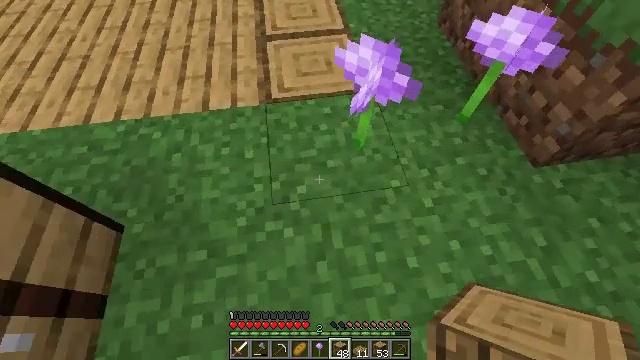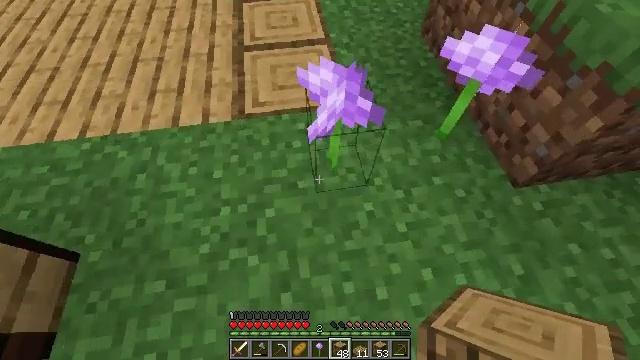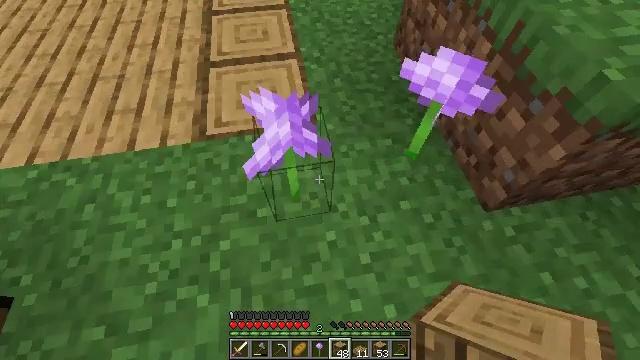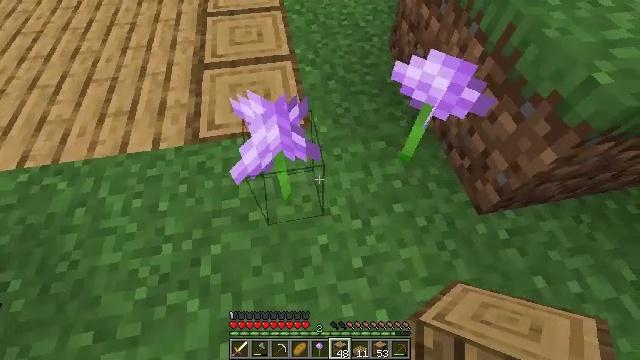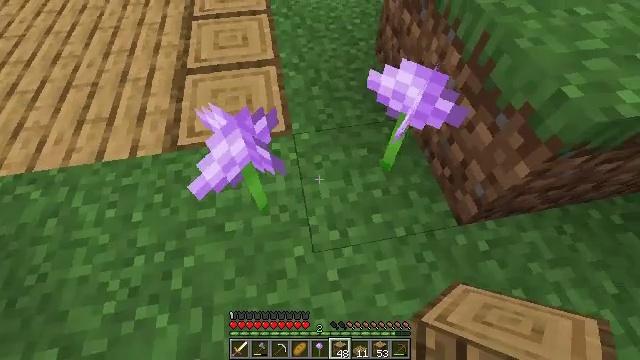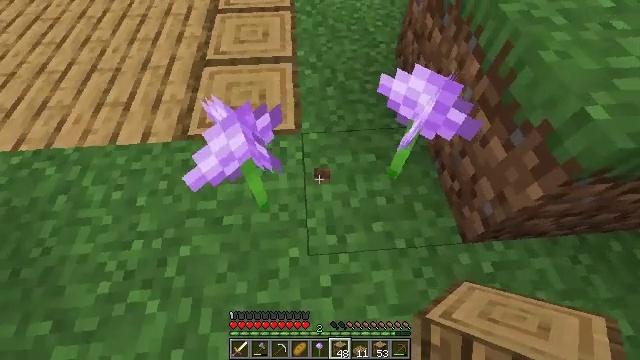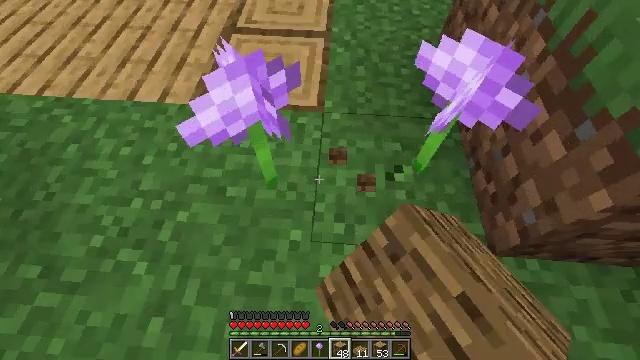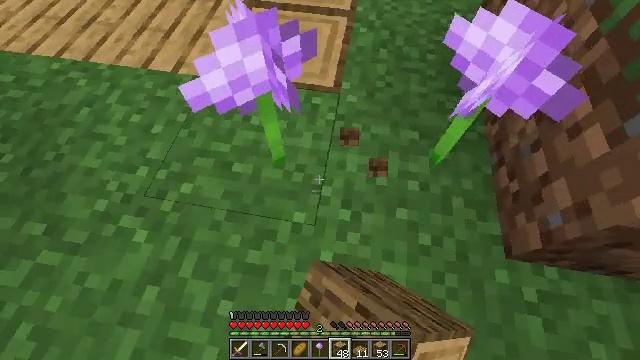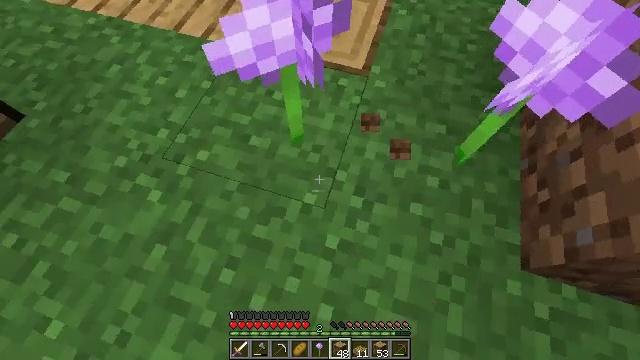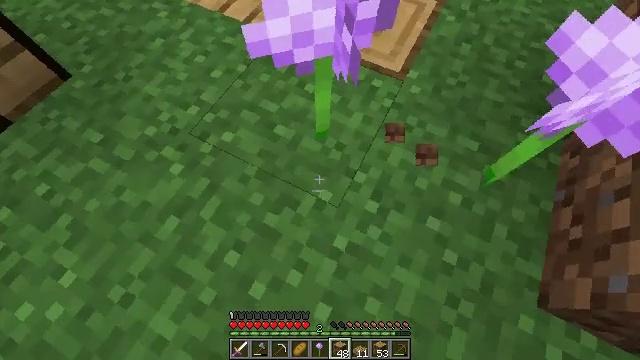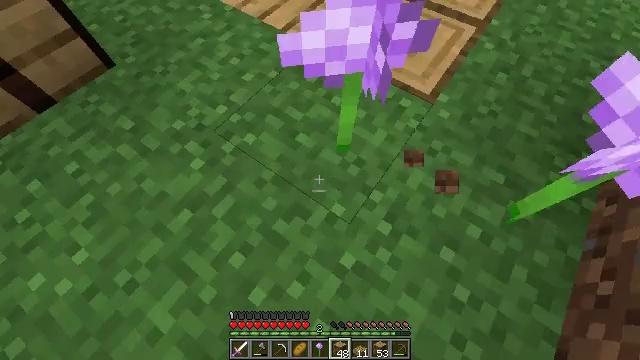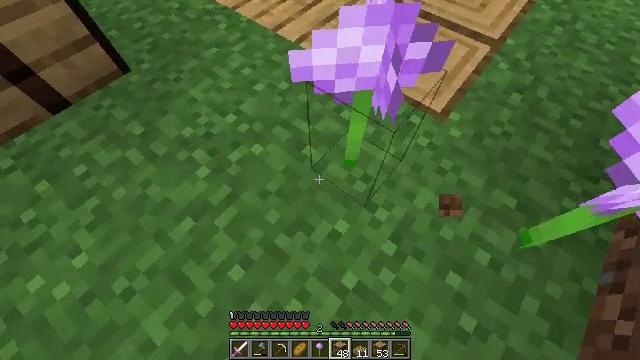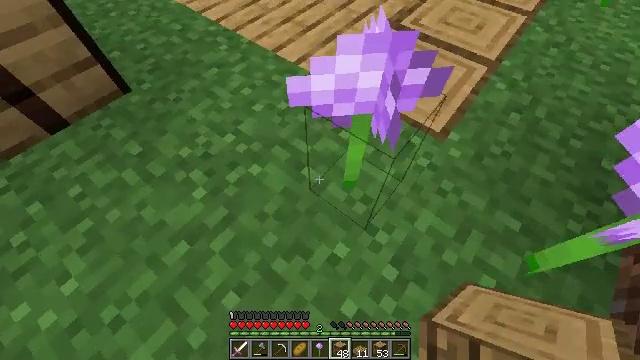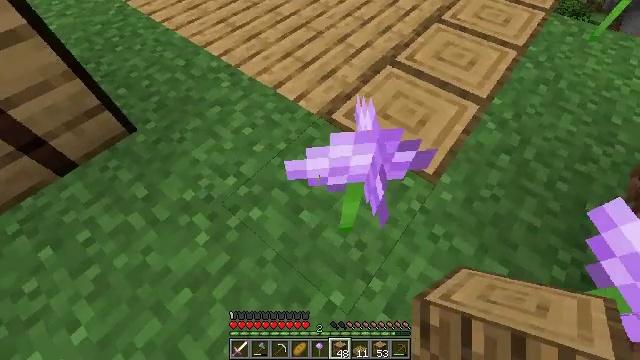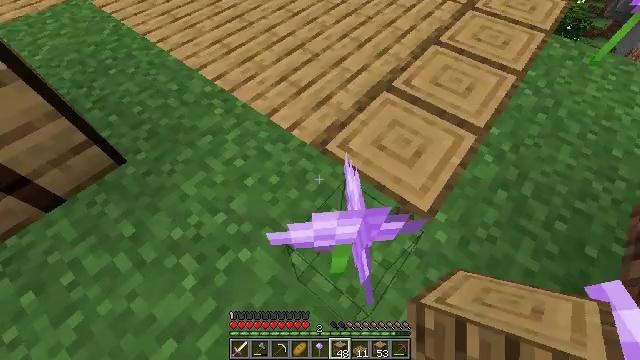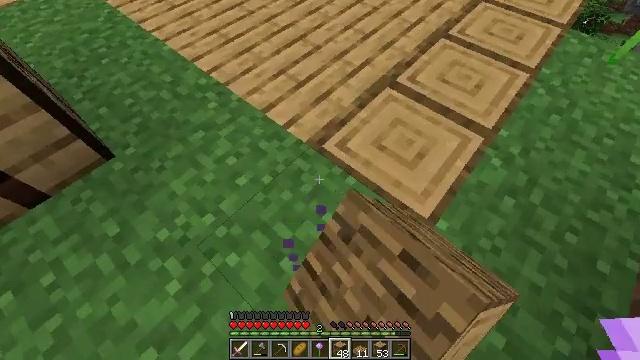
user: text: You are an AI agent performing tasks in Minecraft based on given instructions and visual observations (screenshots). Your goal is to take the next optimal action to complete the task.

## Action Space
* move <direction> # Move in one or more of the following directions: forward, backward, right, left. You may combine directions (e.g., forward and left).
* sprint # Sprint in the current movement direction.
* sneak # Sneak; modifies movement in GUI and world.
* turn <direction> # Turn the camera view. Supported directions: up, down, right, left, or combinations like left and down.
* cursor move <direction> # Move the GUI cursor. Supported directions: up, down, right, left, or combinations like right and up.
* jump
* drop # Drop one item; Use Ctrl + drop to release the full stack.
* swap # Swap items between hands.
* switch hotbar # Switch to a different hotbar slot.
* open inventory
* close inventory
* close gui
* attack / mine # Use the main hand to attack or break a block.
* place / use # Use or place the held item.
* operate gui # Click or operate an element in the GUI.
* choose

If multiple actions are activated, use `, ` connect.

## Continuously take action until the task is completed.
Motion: motion action
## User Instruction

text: Pick up the allium flower from the ground.
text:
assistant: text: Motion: move forward and move right
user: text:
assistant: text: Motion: move forward and move right, turn right
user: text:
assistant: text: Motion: move right
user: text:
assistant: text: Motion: sneak
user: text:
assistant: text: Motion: sneak, turn left, attack / mine
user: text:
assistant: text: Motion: sneak, turn left and down, attack / mine
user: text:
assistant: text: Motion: sneak, turn left and down
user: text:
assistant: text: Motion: sneak, turn left and down
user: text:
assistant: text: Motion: move forward, sneak, turn left
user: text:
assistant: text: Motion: move forward, sneak, turn left and up
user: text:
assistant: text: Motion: move forward, turn left and up
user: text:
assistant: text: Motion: move forward, turn up
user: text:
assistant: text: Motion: move forward
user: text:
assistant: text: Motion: move forward and move right, sneak, attack / mine
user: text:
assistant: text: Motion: move right, sneak, turn left and down, attack / mine
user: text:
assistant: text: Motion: move right, sneak, turn left and down
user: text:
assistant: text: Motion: sneak, turn left and down
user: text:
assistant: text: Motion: sneak, turn left
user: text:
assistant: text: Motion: sneak, turn left
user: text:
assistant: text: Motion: sneak